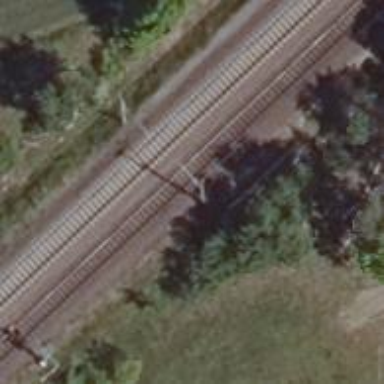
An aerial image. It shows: Milestone along the railway with catenary mast.